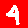
Digit: 4